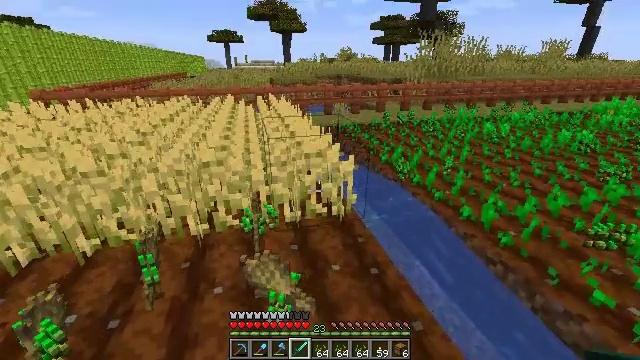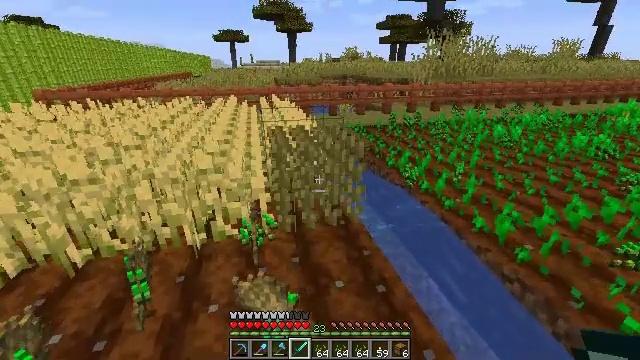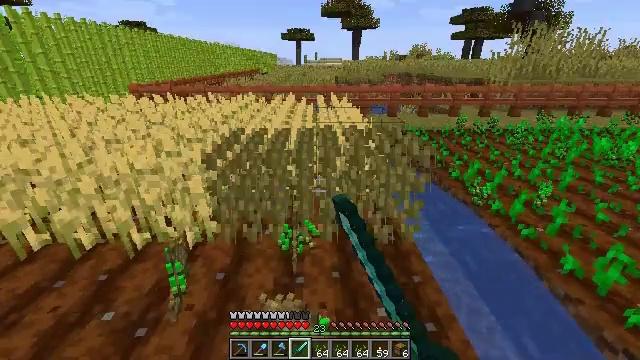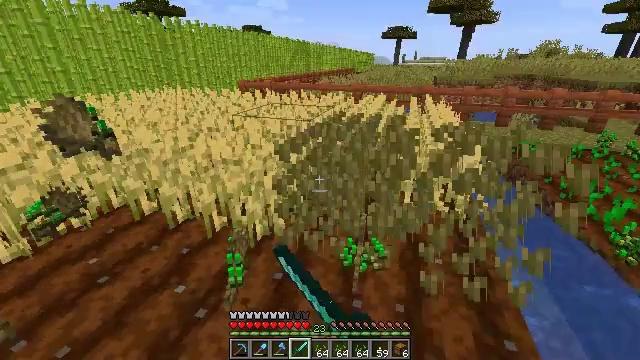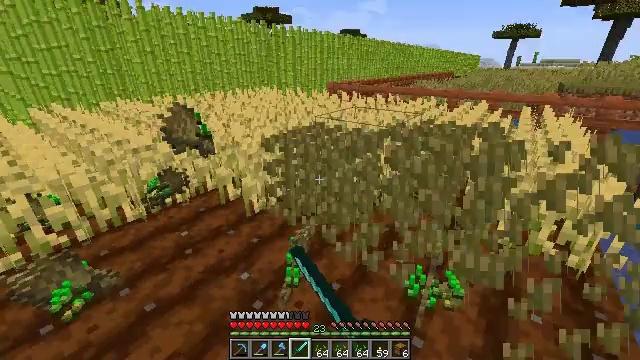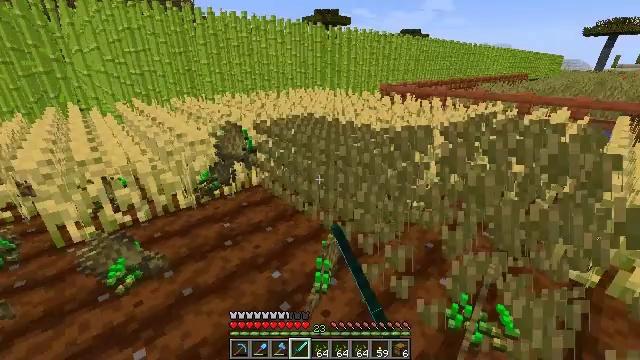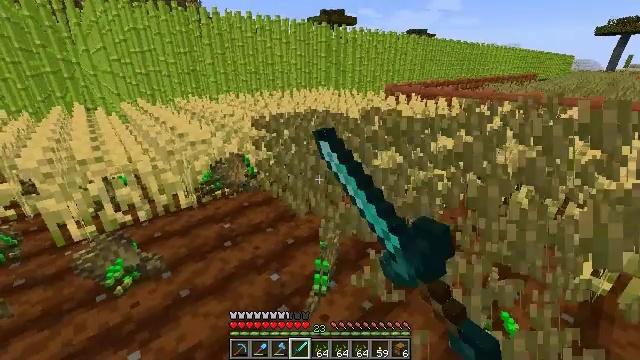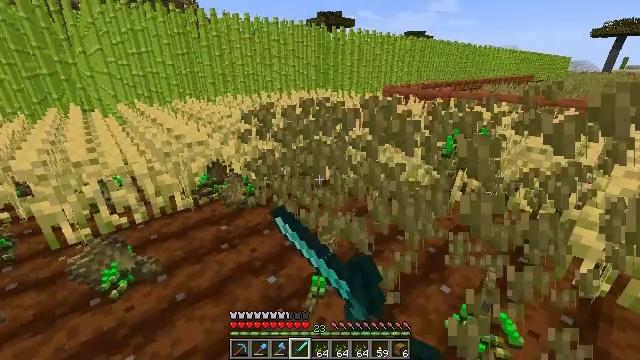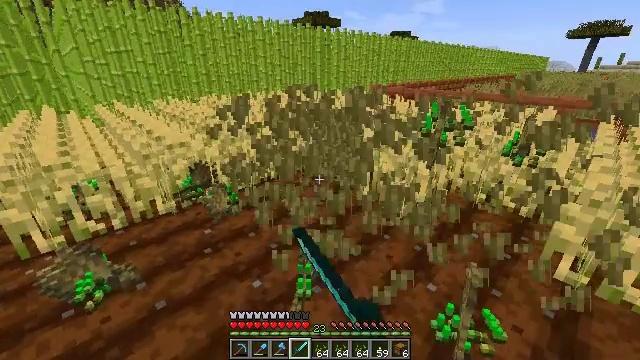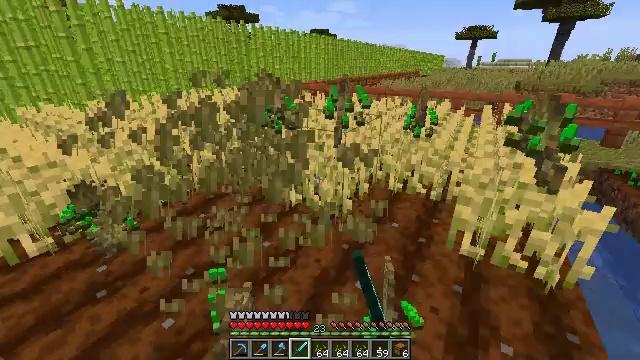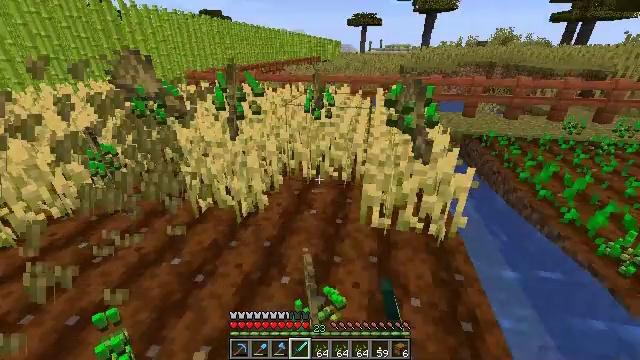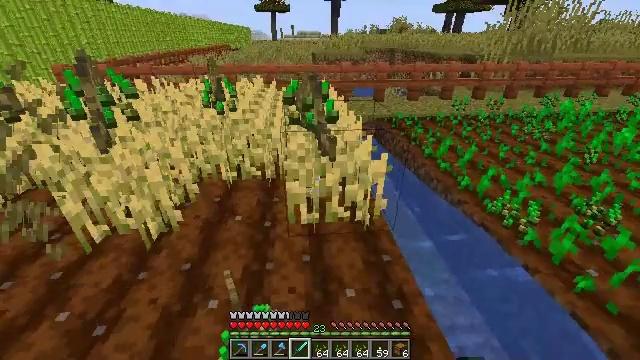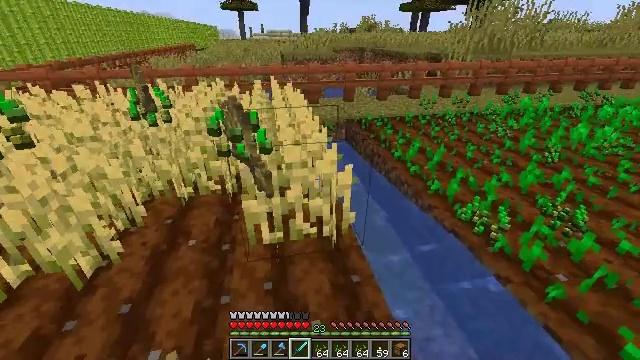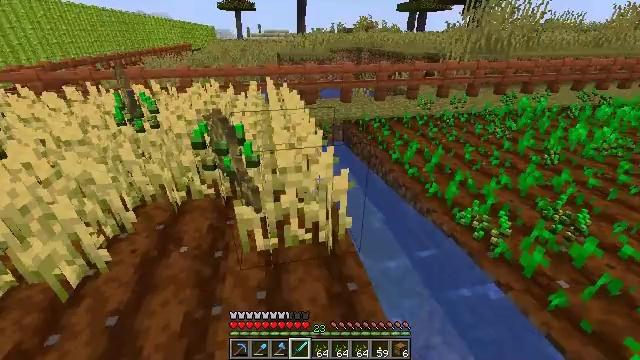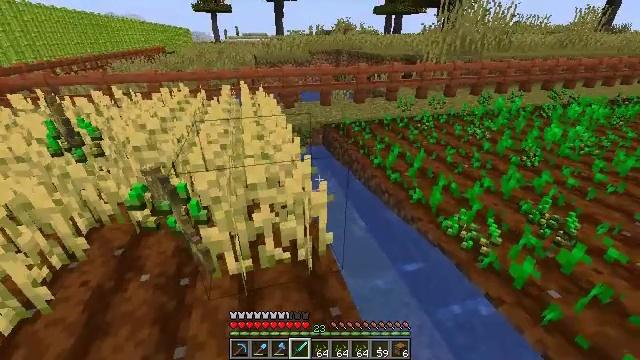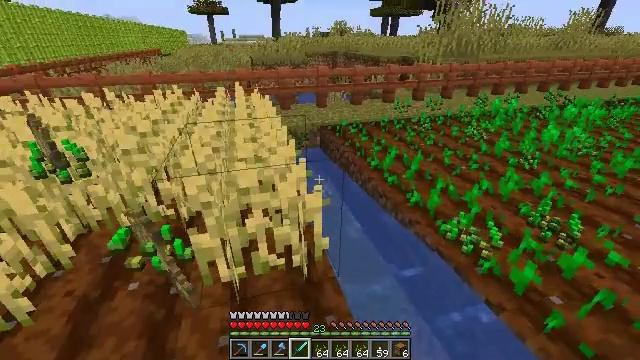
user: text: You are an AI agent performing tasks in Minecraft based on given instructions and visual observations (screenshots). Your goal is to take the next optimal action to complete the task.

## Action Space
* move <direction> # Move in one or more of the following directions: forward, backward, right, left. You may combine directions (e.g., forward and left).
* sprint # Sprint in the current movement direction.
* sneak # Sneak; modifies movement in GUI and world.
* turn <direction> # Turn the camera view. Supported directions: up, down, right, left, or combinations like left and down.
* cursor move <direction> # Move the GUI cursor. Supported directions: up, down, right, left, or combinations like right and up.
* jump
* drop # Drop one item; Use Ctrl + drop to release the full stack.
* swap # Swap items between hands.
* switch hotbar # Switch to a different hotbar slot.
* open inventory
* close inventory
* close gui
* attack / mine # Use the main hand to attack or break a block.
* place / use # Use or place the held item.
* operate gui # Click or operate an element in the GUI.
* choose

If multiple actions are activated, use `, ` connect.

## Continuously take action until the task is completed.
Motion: motion action
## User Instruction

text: Harvest wheat from the field.
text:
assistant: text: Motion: move forward, turn left, attack / mine
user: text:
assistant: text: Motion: move forward, turn left, attack / mine
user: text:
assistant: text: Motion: move forward, turn left, attack / mine
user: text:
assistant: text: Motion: turn left, attack / mine
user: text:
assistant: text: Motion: turn left, attack / mine
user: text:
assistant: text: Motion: turn left, attack / mine
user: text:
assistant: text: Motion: attack / mine
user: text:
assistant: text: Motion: move forward and move right, turn right, attack / mine
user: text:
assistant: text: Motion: move forward and move right, turn right
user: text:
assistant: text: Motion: move forward and move right, turn right and down
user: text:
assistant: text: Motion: move forward and move right, turn right and down
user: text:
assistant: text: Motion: move forward and move right, turn right
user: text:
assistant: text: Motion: move forward
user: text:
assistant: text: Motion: turn right
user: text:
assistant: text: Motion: no_op
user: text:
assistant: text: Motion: turn left, attack / mine
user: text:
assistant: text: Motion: turn left and up, attack / mine
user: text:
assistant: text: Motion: move forward, turn left and up, attack / mine
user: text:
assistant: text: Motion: move forward, turn left and up, attack / mine
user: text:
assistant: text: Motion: move forward, turn left and up, attack / mine
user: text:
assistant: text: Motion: move forward and move right, turn left, attack / mine
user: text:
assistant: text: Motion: move forward and move right, turn left, attack / mine
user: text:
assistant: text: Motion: move forward and move right, attack / mine
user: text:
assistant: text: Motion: move forward and move right, turn right and down, attack / mine
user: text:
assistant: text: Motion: move right, turn right and down
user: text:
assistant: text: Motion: turn right and down
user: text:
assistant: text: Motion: turn right and down
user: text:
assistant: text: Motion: turn right
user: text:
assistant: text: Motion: turn right
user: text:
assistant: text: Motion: turn right